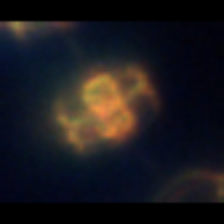
Taxon: Stephanopyxis
Group: Diatoms